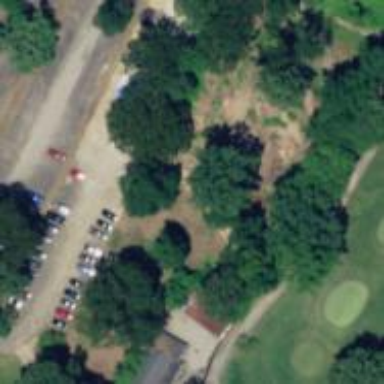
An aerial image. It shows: Path for both roads and golfers.